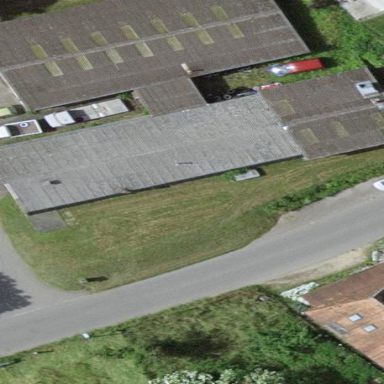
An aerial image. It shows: Building used as car repair shop.